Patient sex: M
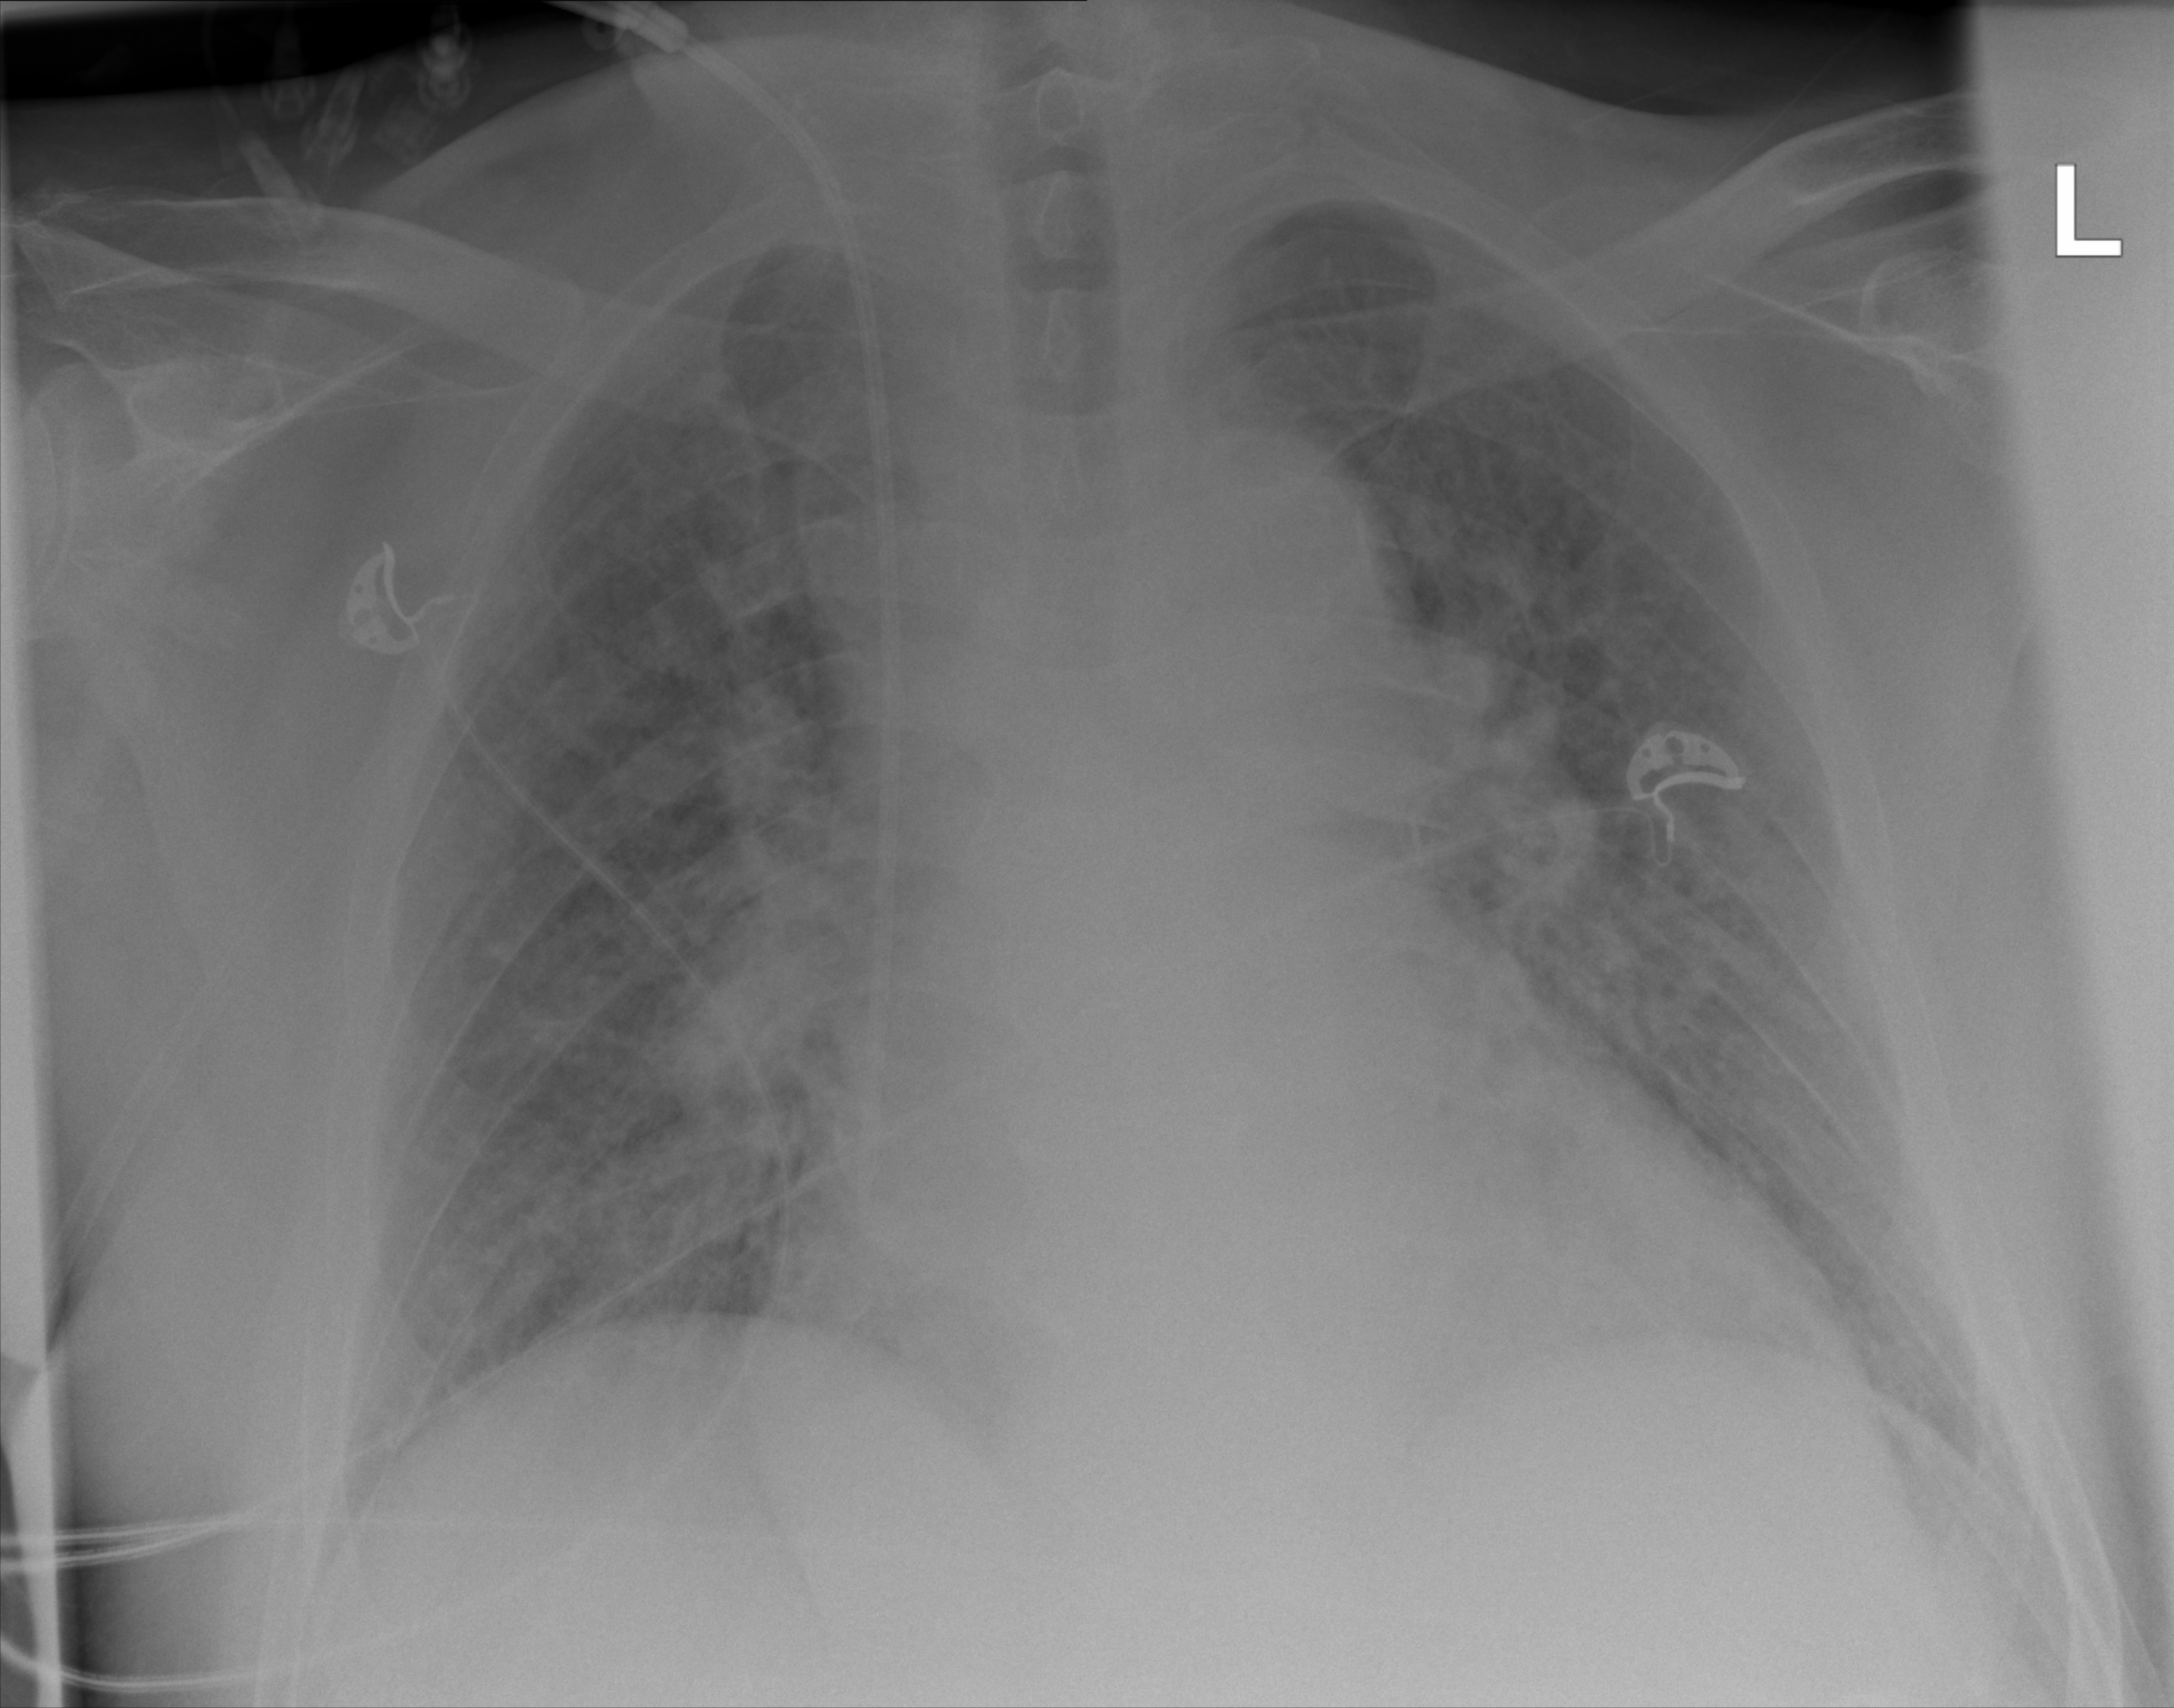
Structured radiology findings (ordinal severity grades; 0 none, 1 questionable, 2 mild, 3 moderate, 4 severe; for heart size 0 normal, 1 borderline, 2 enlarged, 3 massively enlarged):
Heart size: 2
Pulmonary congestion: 4
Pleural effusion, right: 0
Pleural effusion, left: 0
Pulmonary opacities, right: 2
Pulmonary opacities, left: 2
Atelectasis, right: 0
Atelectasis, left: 0